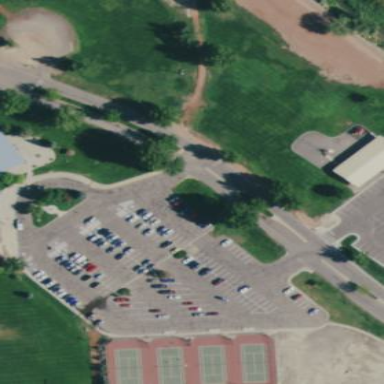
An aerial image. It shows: Parking area.